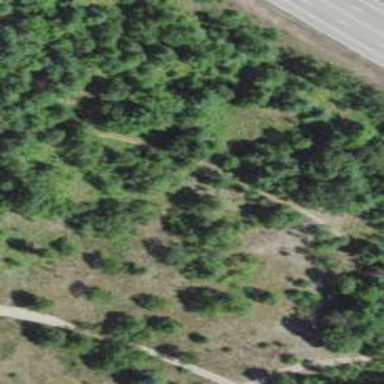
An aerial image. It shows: Path.